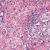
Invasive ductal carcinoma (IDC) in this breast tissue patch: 1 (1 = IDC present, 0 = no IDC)